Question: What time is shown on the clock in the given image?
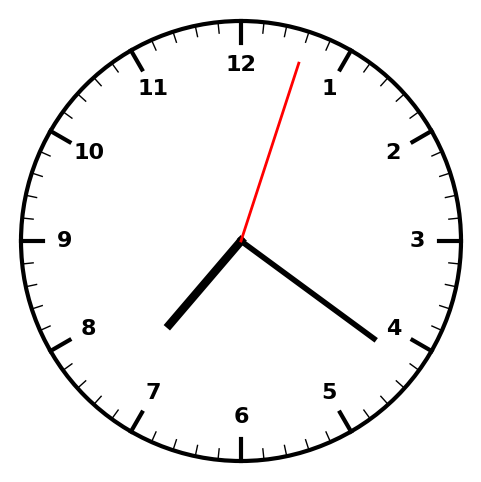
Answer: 07:21:03